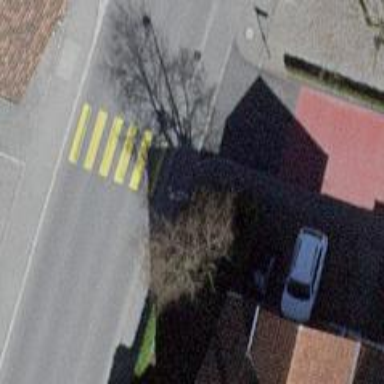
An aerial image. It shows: Zebra crossing on the road.